【题型】填空题　【知识点】解析几何　【难度】easy
直线$l$与椭圆$\frac{x^2}{4}+\frac{y^2}{2}=1$交于$A$，$B$两点，$F$为椭圆左焦点，则$\triangle ABF$周长最大值是 \underline{\quad\quad}.
【解答】
\textbf{【答案】} $\boldsymbol{8}$

\vspace{1em}
\textbf{【分析】} 设椭圆右焦点为$F'$，连接$AF'$，$BF'$。根据三角形三边关系可得$AF'+BF'\ge AB$，当且仅当$A$，$F'$，$B$三点共线时等号成立。故$\triangle ABF$周长$AF+BF+AB\le AF+BF+AF'+BF'$。根据椭圆的定义及椭圆的标准方程$\frac{x^2}{4}+\frac{y^2}{2}=1$，即可求解$\triangle ABF$周长最大值为8。

\vspace{1em}
\textbf{【详解】}

如图所示，设椭圆右焦点为$F'$，直线$l$交$x$轴于点$D$，连接$AF'$，$BF'$。

则根据三角形三边关系可得$AF'+BF'\ge AB$，当且仅当$A$，$F'$，$B$三点共线时等号成立，即点$D$与点$F'$重合。
$\therefore \triangle ABF$周长$AF+BF+AB\le AF+BF+AF'+BF'$。

根据椭圆的定义及椭圆的标准方程$\frac{x^2}{4}+\frac{y^2}{2}=1$可知：$AF+BF+AF'+BF' = (AF+AF') + (BF+BF') = 4\times2 = 8$，

$\therefore AF+BF+AB\le AF+BF+AF'+BF' = 8$，即$\triangle ABF$周长最大值为8。

故答案为：8。
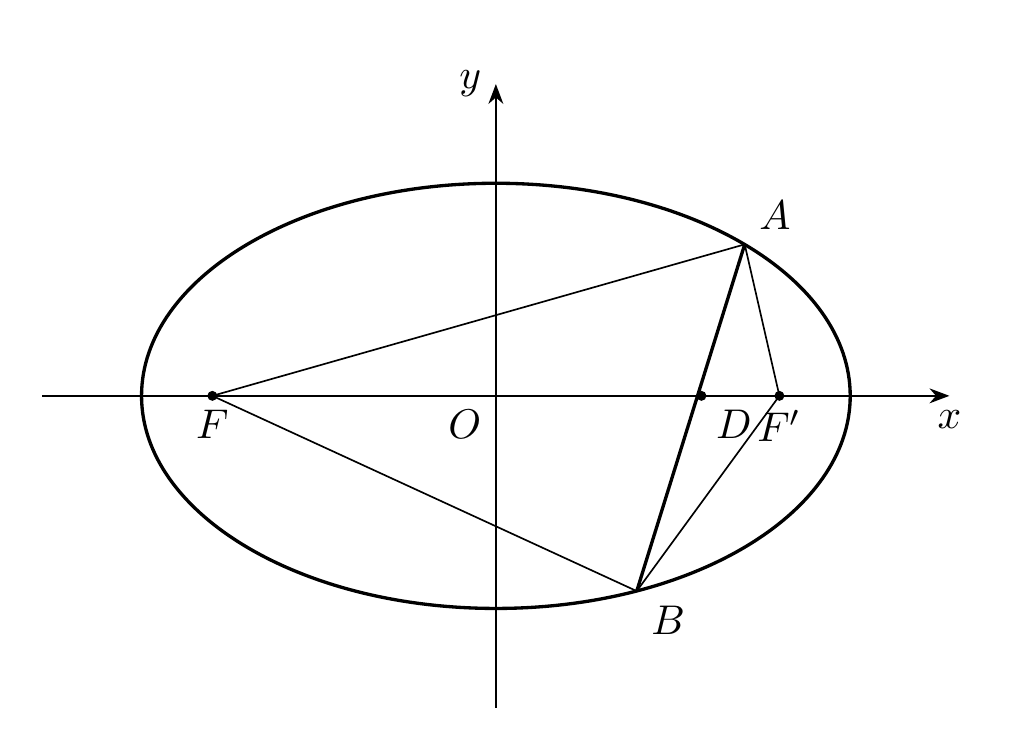